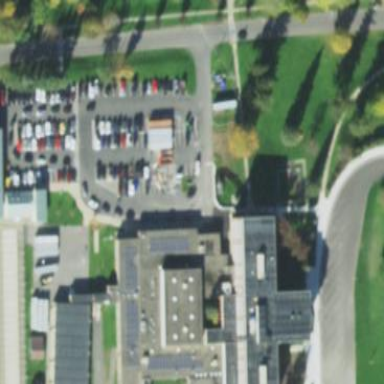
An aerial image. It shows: Parking area.